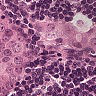
Metastatic tissue present: yes